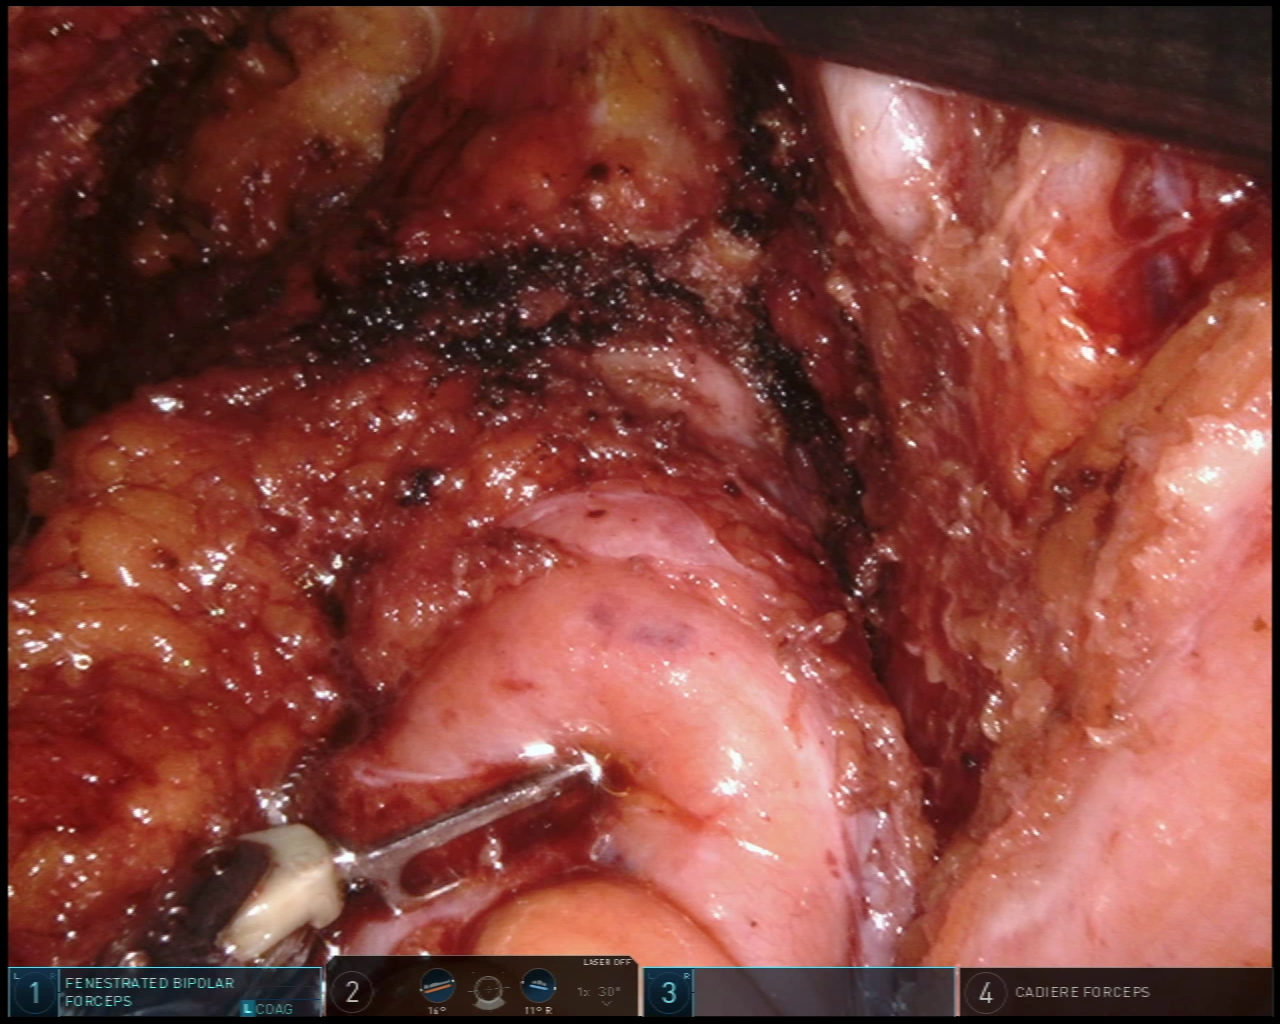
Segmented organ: vesicular_glands
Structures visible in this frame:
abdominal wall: no
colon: no
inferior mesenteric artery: no
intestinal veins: no
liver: no
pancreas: no
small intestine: no
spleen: no
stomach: no
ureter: no
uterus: no
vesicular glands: yes